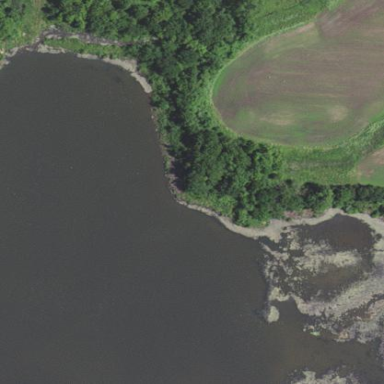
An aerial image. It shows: Reservoir.